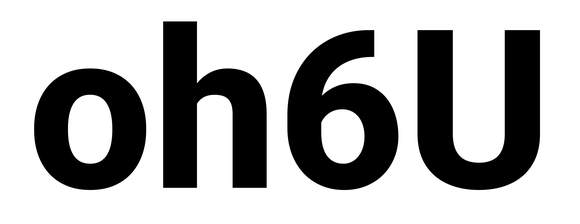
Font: Roboto_ExtraBold